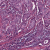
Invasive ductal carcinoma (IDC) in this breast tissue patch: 1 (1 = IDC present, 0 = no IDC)